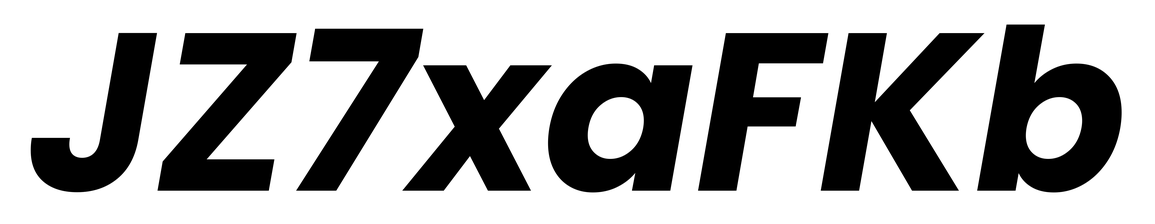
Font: Poppins-BoldItalic